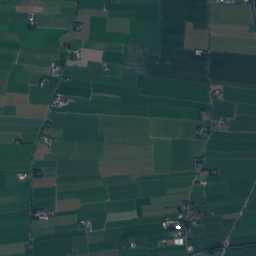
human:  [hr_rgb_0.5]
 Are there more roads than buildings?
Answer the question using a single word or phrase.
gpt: no

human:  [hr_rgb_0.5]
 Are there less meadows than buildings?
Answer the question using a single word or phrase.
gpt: yes

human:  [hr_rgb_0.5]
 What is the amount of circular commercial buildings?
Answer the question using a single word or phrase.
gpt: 0

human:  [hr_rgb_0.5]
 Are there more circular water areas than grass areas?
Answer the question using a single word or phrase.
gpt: no

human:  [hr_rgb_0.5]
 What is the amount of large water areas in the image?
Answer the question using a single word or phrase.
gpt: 1

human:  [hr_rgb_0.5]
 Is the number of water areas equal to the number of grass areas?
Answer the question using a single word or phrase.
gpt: no

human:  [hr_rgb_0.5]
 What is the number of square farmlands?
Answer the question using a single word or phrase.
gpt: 0

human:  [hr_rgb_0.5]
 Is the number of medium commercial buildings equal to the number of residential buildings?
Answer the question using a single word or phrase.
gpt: no

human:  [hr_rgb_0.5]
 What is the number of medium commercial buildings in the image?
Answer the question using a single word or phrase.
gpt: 0

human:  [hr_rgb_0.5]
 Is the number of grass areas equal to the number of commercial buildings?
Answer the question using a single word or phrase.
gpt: no

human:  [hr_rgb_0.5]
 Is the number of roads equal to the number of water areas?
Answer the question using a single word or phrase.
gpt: no

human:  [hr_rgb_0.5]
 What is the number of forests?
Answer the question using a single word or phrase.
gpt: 23

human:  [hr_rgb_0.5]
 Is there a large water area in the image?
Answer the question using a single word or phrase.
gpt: yes

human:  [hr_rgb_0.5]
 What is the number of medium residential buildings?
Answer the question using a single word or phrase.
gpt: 8

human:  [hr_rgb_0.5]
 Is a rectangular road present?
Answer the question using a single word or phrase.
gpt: no

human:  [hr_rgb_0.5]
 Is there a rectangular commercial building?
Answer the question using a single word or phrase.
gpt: yes

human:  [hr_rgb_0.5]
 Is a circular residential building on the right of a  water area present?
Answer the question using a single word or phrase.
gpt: yes

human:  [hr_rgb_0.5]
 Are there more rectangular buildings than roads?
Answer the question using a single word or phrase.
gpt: yes

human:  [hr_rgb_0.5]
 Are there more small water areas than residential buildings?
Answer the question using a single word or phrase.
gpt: no

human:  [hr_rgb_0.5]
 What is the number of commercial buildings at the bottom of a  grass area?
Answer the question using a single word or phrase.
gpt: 3

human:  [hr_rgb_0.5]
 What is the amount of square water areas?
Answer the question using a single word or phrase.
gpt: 0

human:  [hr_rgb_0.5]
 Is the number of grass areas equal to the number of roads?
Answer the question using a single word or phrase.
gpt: no

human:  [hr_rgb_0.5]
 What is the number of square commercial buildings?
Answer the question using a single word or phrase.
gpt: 0

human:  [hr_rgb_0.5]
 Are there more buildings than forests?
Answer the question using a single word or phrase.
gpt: yes

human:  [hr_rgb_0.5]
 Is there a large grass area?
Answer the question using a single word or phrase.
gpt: yes

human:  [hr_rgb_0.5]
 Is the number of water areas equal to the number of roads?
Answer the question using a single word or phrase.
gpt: no

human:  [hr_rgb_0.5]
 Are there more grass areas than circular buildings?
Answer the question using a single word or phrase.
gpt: yes

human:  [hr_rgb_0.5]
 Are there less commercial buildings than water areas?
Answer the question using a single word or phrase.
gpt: yes

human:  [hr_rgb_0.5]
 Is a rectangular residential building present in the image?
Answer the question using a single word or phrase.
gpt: yes

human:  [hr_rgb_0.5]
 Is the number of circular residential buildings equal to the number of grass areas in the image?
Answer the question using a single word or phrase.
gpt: no

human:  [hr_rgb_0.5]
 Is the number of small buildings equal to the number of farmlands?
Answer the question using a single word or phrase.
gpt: no

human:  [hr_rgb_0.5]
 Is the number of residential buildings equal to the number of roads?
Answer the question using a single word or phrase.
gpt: no

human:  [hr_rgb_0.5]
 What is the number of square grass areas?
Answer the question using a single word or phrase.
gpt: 0

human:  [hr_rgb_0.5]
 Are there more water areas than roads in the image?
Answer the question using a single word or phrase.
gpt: no

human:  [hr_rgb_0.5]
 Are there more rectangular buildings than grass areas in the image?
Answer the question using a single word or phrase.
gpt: no

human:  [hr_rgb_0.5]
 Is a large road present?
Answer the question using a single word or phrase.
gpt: no